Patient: sex M, age 69
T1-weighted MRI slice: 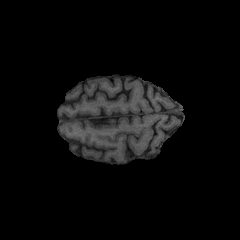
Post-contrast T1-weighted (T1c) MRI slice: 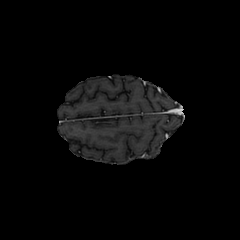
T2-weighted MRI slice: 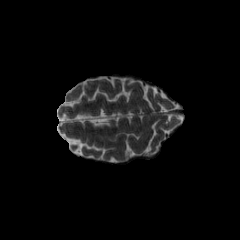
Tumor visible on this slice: no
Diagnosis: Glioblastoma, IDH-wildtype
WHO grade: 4